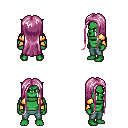
a pixel art fantasy rpg character, male body template, orc, green skin, gold arm armor, teal pants, pink extra-long hairstyle, four views (front, back, left, right), 2x2 character sprite sheet, small pixel art, hard edges, no anti-aliasing